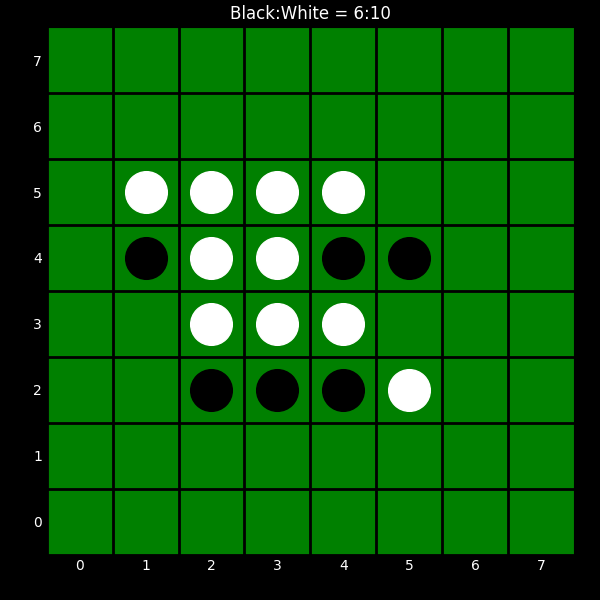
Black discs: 6
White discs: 10